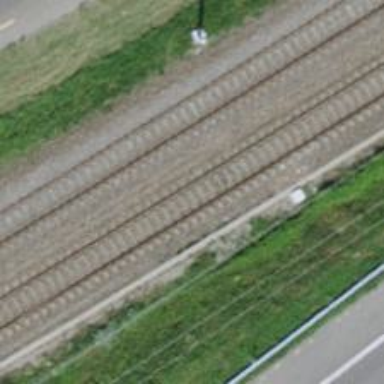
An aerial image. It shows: Single-track electrified railway with contact line.